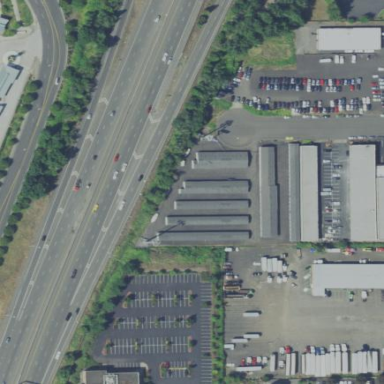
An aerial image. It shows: Commercial area with storage rental shop.